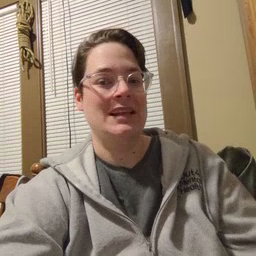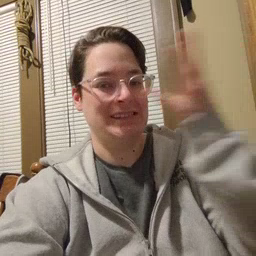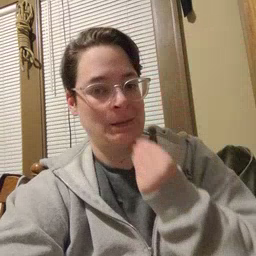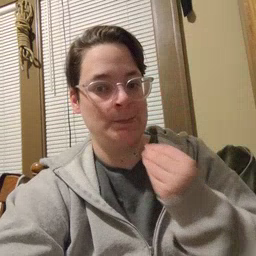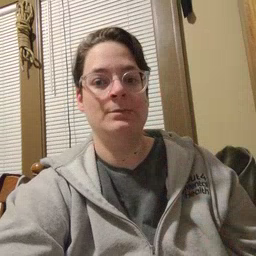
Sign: sleep